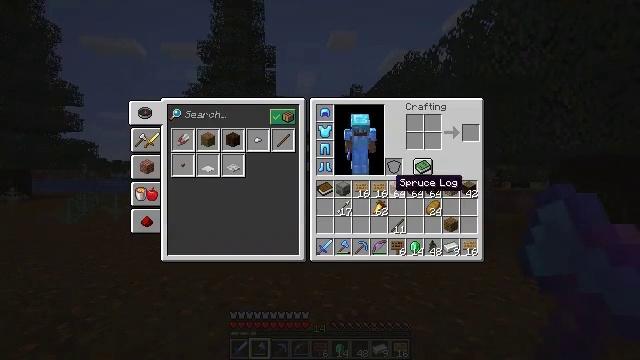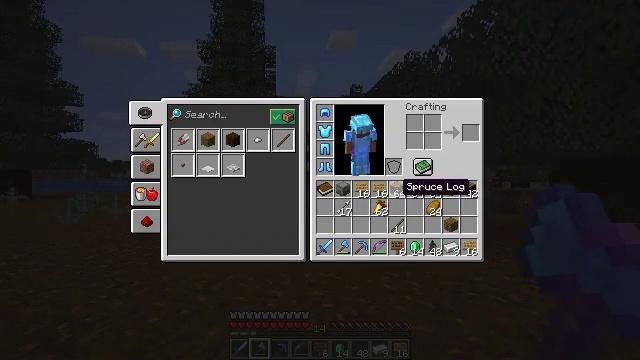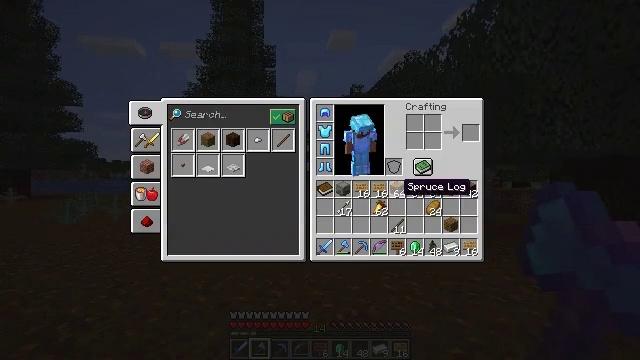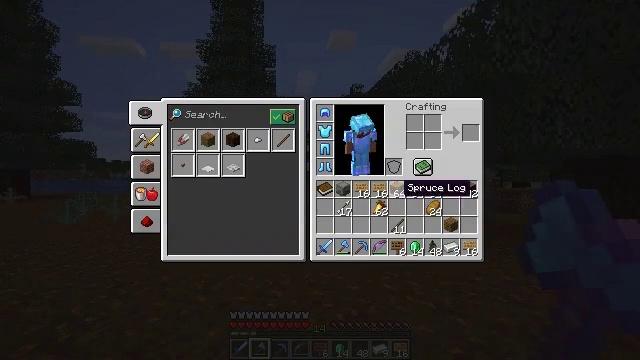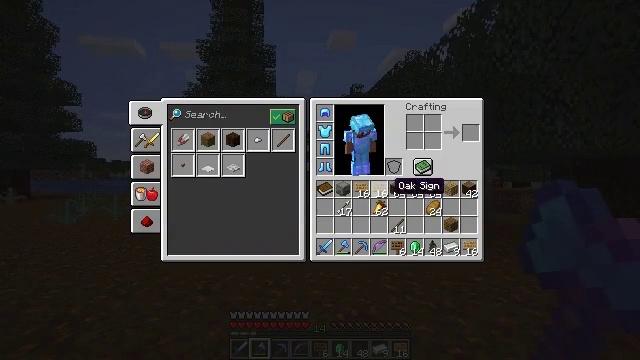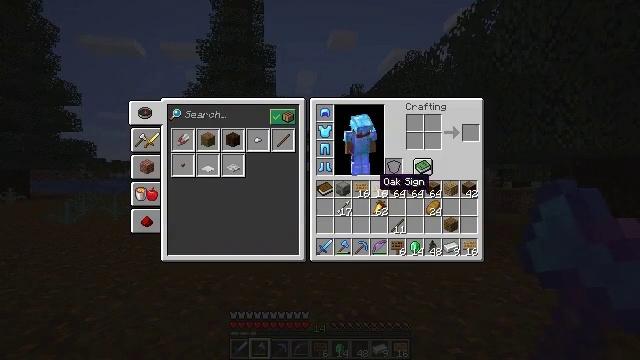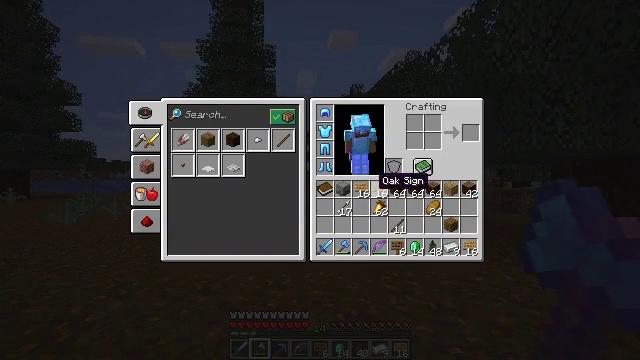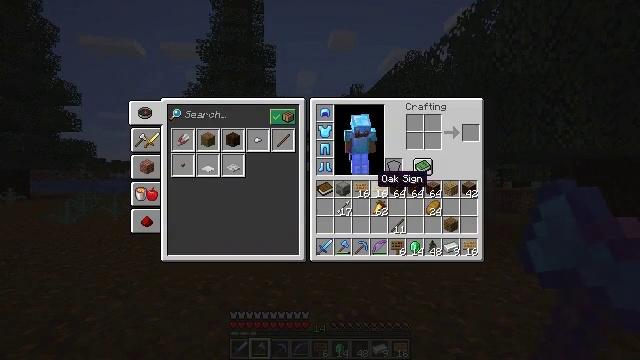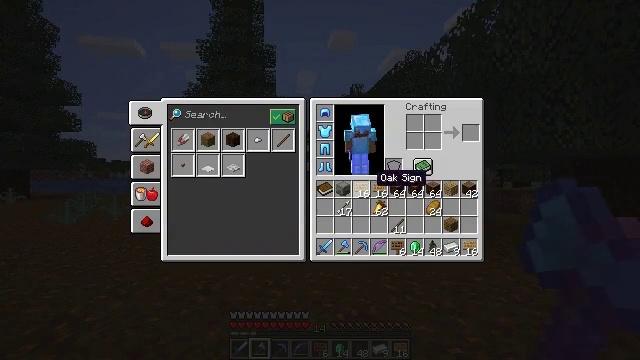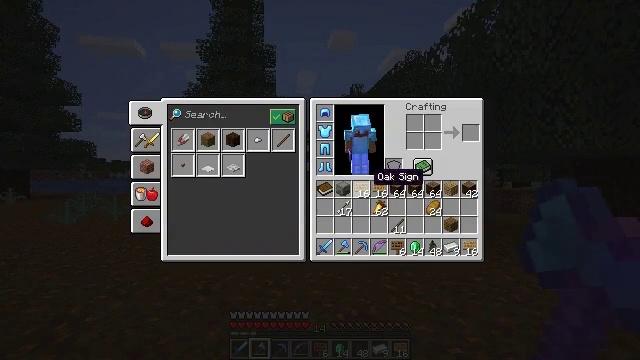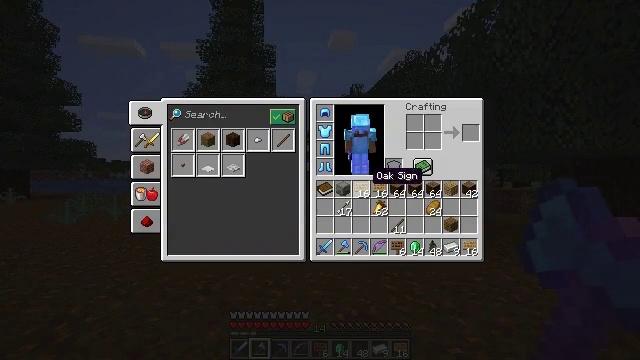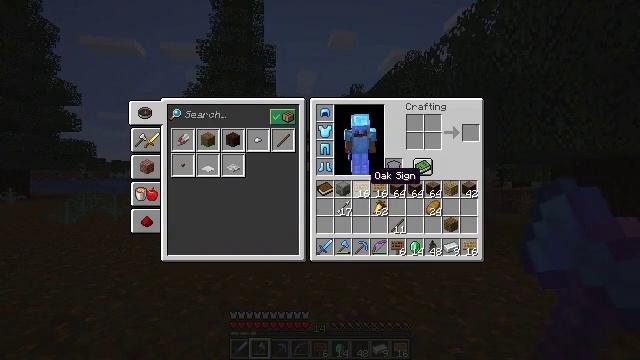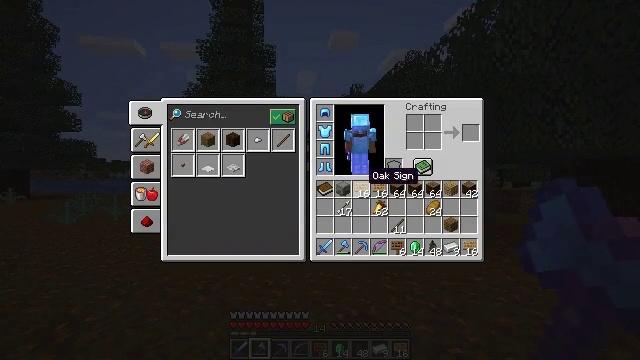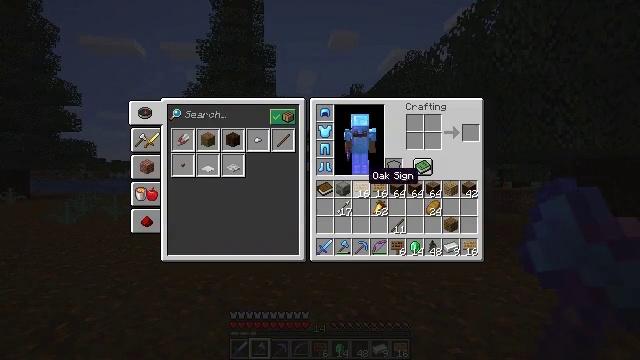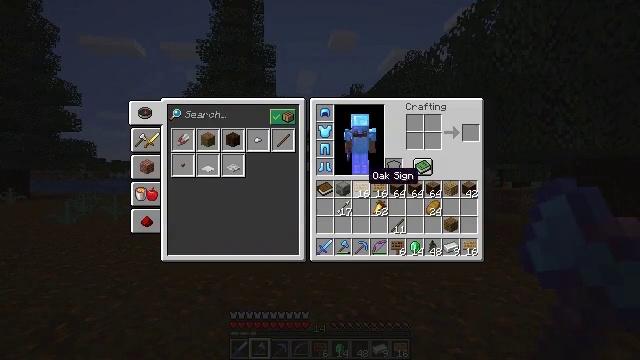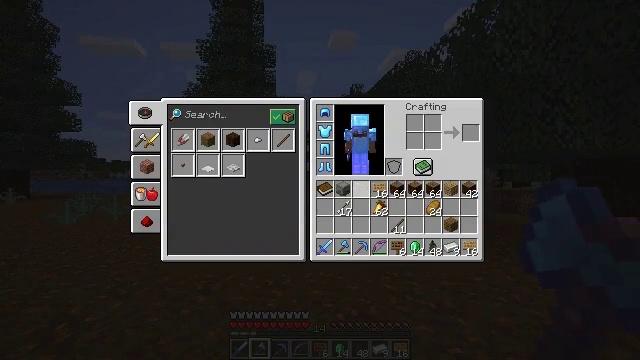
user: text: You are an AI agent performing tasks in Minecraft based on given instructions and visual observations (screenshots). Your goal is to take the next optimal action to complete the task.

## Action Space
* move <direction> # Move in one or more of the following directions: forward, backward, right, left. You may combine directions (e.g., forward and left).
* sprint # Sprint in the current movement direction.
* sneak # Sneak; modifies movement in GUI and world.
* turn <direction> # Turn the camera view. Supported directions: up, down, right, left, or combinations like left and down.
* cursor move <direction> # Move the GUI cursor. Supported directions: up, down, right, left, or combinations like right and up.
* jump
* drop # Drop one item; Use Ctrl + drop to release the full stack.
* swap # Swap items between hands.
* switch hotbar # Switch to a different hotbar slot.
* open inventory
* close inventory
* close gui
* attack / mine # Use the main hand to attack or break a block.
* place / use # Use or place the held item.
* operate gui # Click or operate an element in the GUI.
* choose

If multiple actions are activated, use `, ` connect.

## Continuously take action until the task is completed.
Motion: motion action
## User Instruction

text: Remove an oak sign from the inventory.
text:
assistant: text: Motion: cursor move right
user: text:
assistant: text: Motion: no_op
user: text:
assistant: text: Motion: no_op
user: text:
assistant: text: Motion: cursor move left
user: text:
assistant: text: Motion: cursor move left
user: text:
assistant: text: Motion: no_op
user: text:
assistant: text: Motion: no_op
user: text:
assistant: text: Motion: no_op
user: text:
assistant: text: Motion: no_op
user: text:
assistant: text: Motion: no_op
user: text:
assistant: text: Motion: sprint
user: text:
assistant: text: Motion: sprint
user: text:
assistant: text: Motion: sprint
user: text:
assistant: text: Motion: sprint
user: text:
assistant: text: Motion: sprint, drop
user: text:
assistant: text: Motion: sprint, drop
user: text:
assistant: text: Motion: sprint, drop
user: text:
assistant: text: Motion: sprint
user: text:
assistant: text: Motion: sprint
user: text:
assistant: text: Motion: sprint
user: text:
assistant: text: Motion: sprint, drop
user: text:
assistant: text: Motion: sprint, drop
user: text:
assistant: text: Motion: sprint, drop
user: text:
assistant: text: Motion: sprint
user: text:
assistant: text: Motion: sprint
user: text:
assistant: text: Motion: sprint